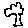
Label: tree